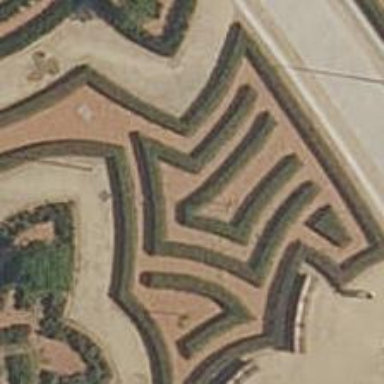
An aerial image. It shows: Hedge acting as barrier.